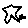
Label: star